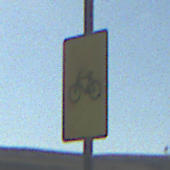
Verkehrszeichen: RadverkehrOhnePfeilsymbol
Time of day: MorningAfternoon
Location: Outdoor (Nature)
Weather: PartlyCloudy
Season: NotSpecified
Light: Natural